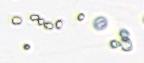
Label: Phaeocystis